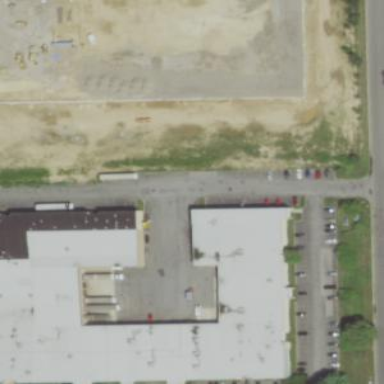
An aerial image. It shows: Commercial building.